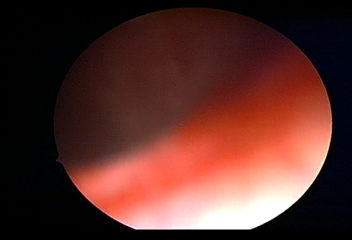
Modality: WLC
Class: Normal mucosa
Bladder cancer association: No